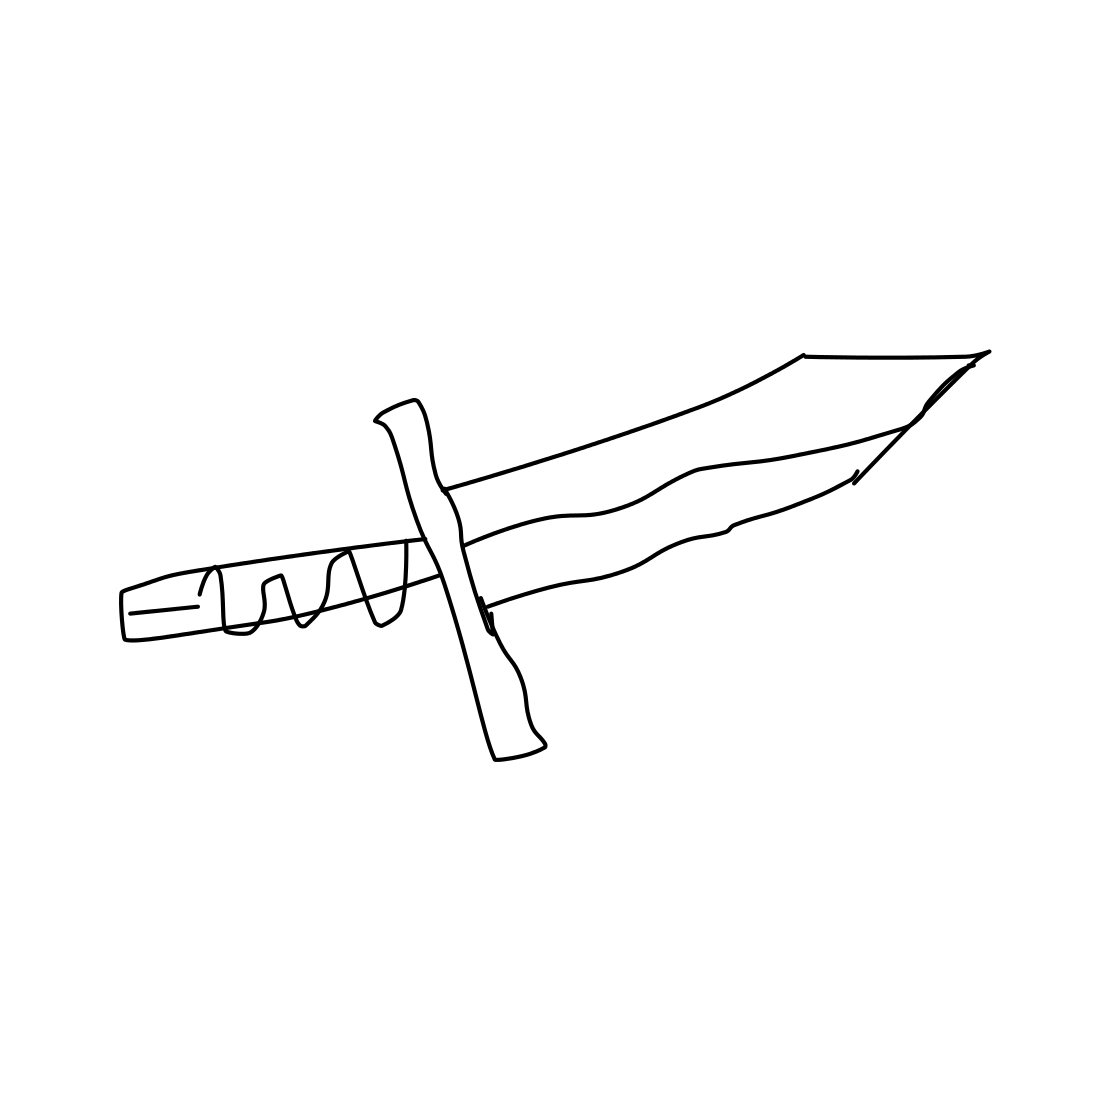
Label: sword